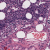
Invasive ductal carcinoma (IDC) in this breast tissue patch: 0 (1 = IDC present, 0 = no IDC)